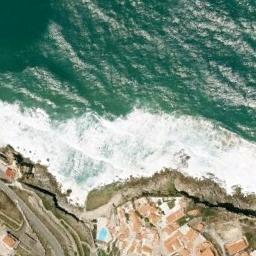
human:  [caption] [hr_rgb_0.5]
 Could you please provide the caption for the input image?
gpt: The beach is empty .

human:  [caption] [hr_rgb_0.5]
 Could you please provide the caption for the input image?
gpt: The type of beach is rocky coast and the medium residential area beside .

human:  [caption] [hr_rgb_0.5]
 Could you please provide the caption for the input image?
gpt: The deep green seawater washes the rocks .

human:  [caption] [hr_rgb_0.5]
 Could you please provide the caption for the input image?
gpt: Wavy green sea and mottled warm yellow coast .

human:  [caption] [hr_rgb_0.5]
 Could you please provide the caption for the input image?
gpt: The waves are heavy around the beach .